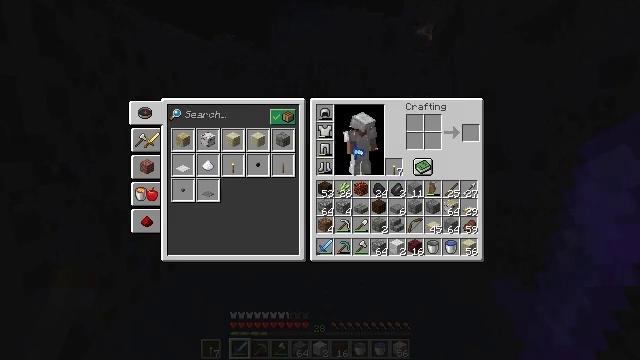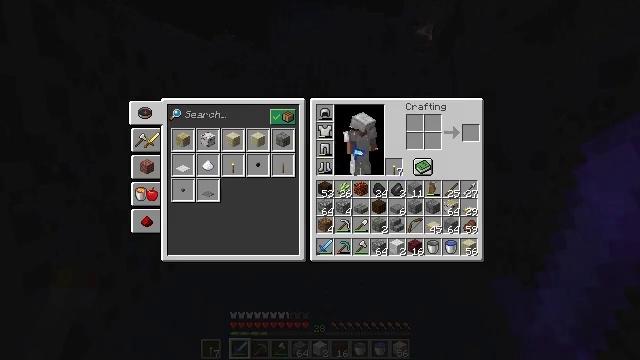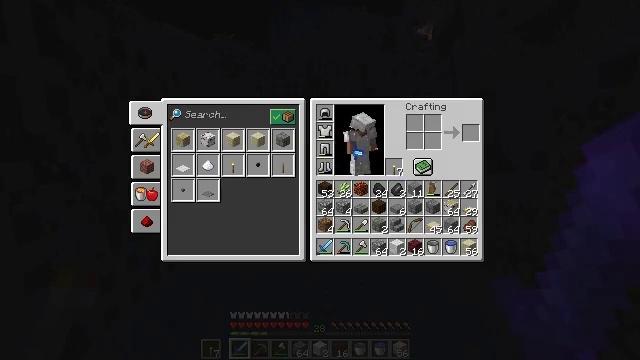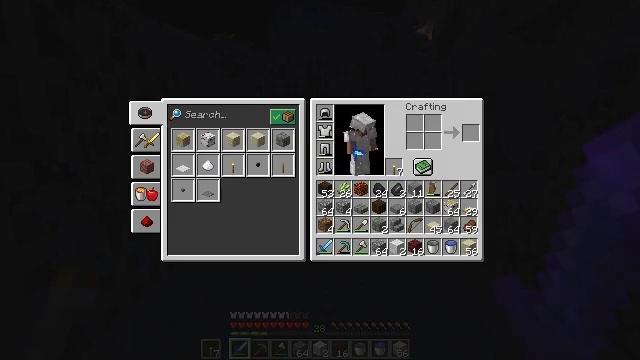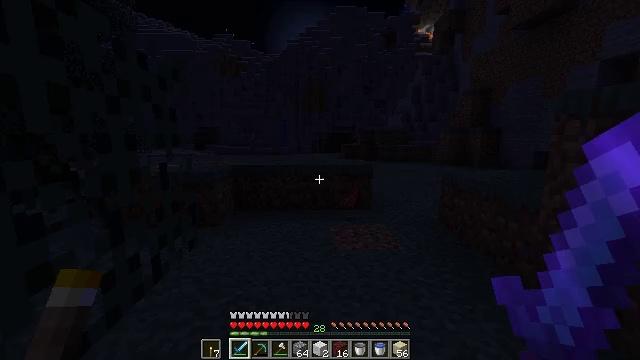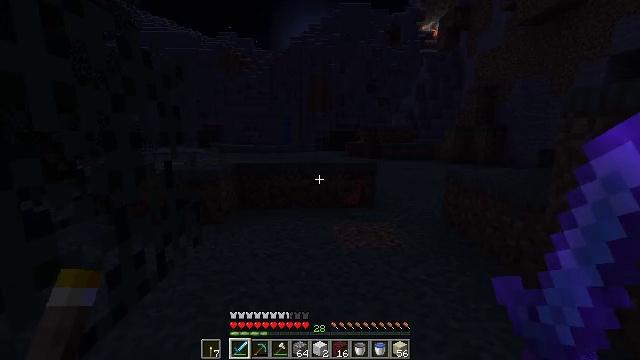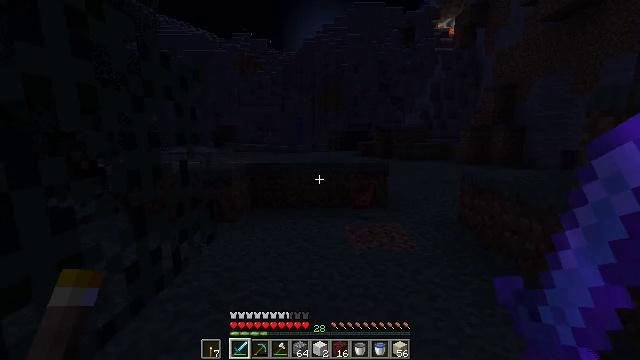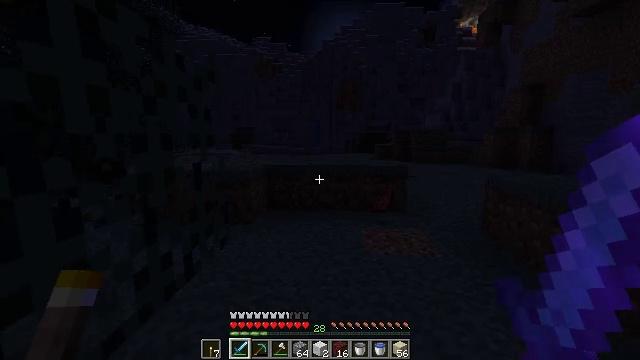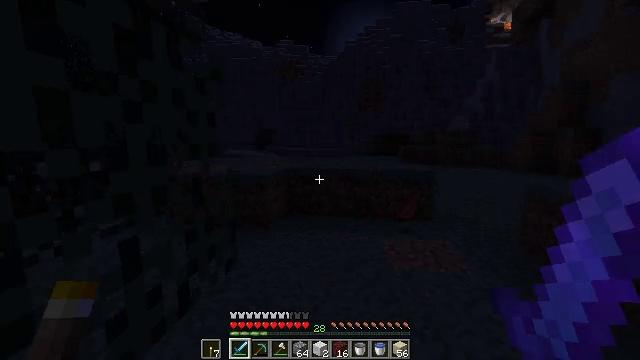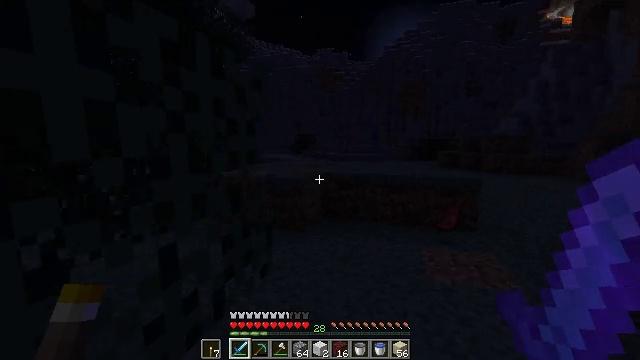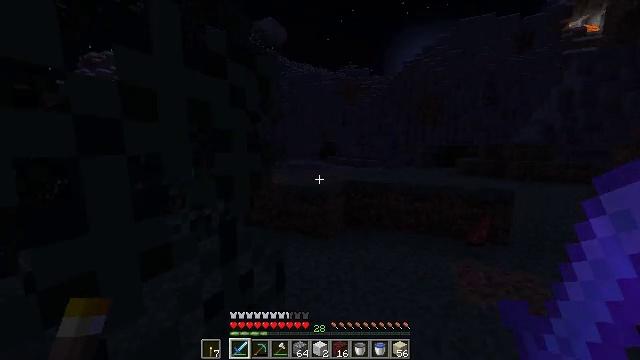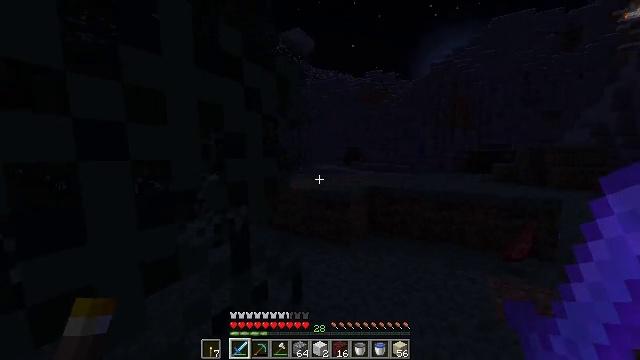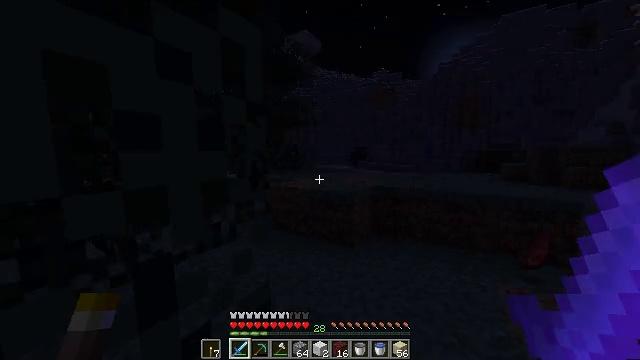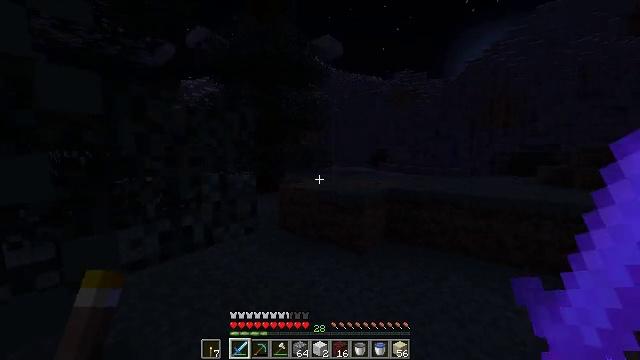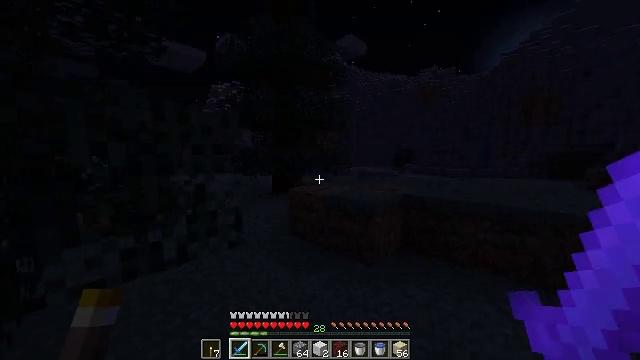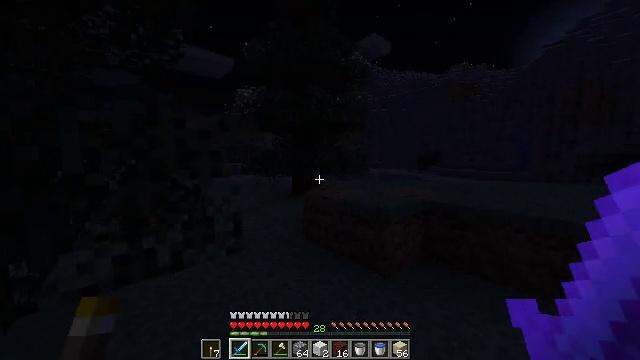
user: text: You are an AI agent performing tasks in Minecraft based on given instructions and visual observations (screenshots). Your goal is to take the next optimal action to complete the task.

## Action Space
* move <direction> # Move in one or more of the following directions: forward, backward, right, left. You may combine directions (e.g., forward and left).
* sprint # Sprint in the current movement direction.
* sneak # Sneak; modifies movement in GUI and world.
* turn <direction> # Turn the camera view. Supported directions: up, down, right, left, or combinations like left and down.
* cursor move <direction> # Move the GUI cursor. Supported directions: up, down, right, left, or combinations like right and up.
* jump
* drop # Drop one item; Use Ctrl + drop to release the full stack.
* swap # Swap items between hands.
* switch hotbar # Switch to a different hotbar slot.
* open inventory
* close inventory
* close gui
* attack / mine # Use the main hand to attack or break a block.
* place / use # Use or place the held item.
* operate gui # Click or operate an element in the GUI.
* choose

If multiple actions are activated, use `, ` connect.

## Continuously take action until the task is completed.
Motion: motion action
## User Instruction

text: Remove a mutton from the inventory.
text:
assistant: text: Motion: no_op
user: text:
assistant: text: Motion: no_op
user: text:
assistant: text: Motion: no_op
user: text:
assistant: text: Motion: no_op
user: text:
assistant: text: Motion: no_op
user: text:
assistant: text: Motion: turn left
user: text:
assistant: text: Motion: move forward, turn left
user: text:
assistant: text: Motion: move forward, sprint, turn left
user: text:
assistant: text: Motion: move forward, sprint, turn left
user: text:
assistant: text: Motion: move forward, sprint, turn left
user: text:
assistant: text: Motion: move forward and move right, sprint, turn left and up
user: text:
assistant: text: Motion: move forward and move right, sprint, turn left
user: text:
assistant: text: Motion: move forward and move right, sprint, turn left
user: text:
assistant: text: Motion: move forward and move right, sprint, turn left
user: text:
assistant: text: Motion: move forward and move right, sprint, turn left
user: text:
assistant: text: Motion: move forward and move right, sprint, turn left
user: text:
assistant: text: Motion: move forward and move right, sprint, turn left and up
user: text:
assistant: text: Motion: move forward and move right, sprint, turn left
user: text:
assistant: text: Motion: move forward and move right, sprint, turn left
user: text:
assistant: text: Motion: move forward, sprint, turn left
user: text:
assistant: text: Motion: move forward, sprint, turn left
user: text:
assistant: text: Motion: move forward, sprint, turn left
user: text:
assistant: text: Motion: move forward, sprint, turn left and down, jump
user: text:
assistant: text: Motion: move forward, sprint, turn left, jump
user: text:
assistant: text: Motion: move forward, sprint, jump
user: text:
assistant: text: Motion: move forward, sprint, jump
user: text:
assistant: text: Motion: move forward, sprint, jump
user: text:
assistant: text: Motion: move forward, sprint, jump
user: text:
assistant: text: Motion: move forward, sprint, turn left and down, jump
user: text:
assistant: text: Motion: move forward, sprint, jump